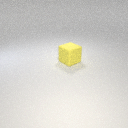
large yellow rubber cube